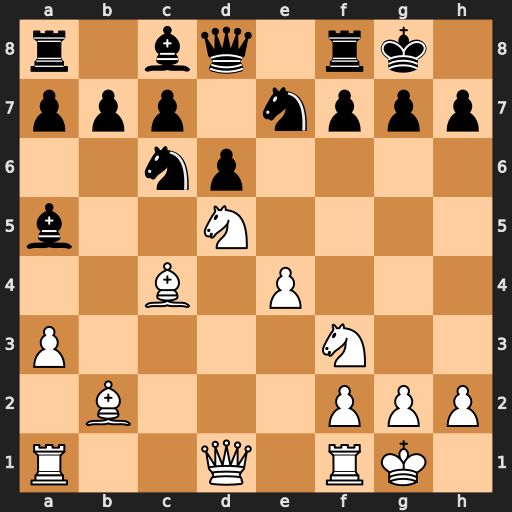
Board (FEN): r1bq1rk1/ppp1nppp/2np4/b2N4/2B1P3/P4N2/1B3PPP/R2Q1RK1
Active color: w
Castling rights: -
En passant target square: -
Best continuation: Nf6+ gxf6 Bxf6 Qd7 h3